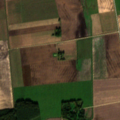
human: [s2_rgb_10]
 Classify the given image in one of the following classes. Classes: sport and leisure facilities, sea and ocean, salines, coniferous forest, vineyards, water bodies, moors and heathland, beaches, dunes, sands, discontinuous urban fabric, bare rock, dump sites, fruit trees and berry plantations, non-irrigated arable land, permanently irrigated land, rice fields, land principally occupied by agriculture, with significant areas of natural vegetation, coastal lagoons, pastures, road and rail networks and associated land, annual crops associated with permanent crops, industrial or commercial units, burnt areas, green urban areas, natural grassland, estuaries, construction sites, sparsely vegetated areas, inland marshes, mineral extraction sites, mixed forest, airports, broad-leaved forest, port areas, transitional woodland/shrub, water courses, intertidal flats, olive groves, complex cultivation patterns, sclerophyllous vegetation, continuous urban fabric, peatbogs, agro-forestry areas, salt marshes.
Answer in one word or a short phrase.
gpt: non-irrigated arable land, land principally occupied by agriculture, with significant areas of natural vegetation